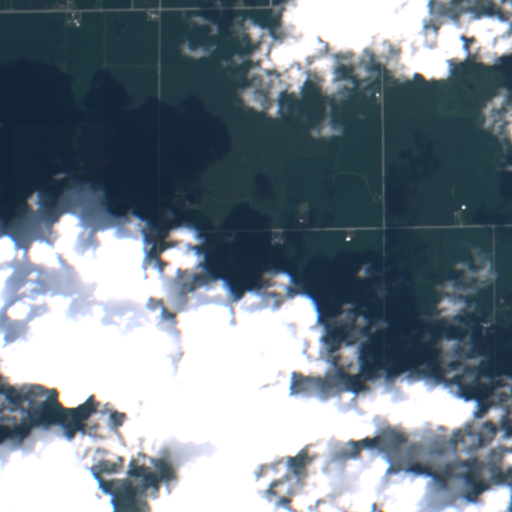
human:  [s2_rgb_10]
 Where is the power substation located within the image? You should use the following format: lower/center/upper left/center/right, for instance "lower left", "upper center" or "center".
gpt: The power substation is located in the center left of the image.
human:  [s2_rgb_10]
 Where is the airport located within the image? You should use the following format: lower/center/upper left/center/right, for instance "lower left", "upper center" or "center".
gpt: There is no airport in the image.